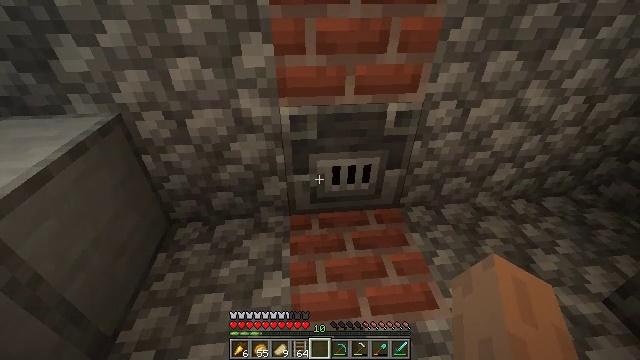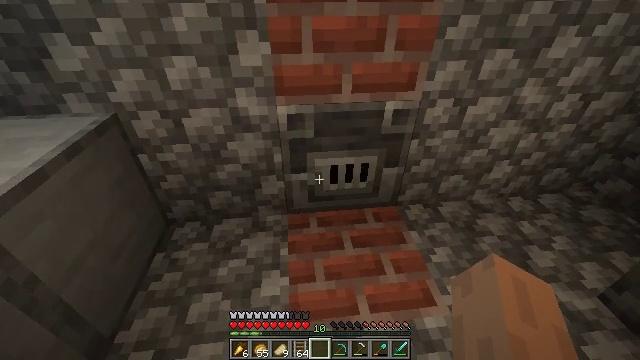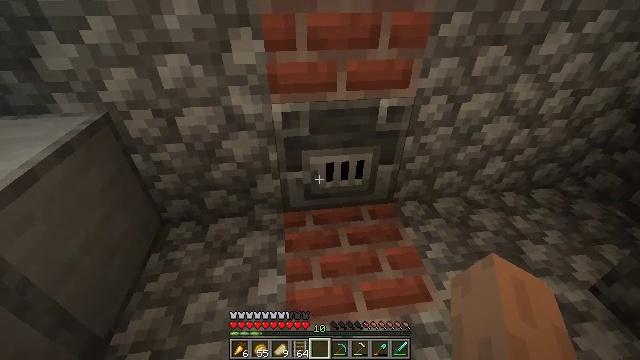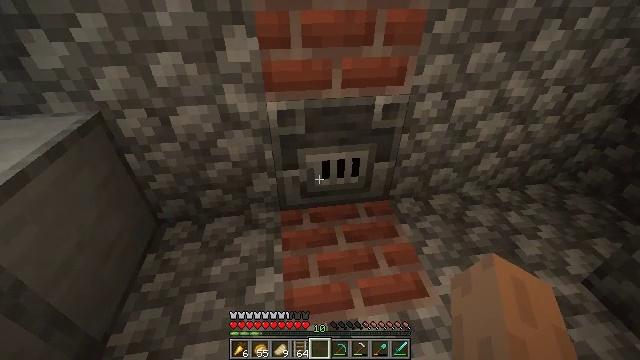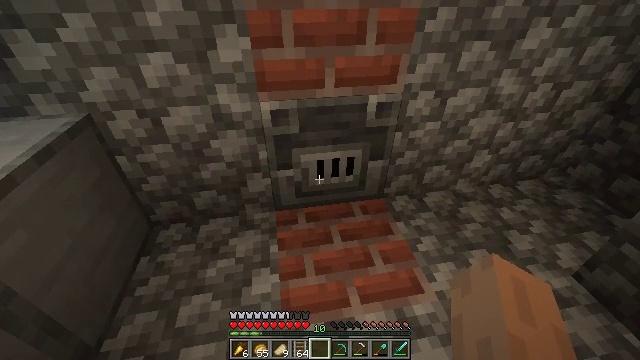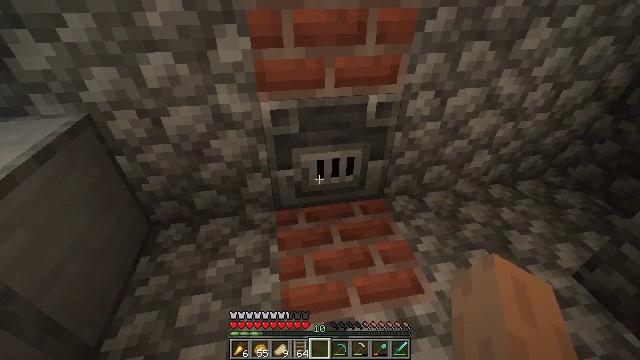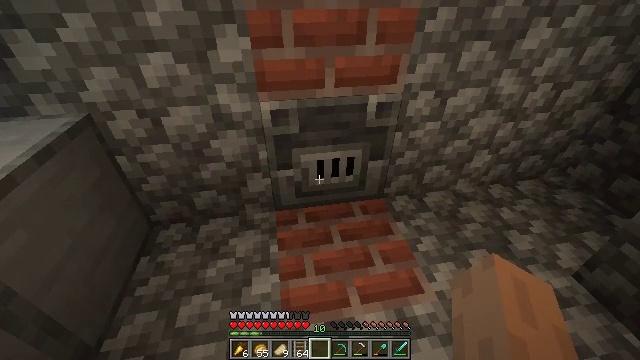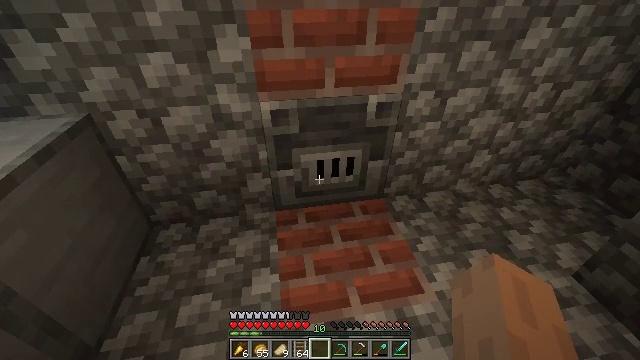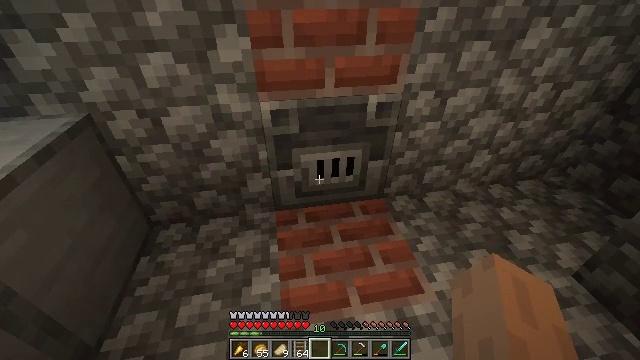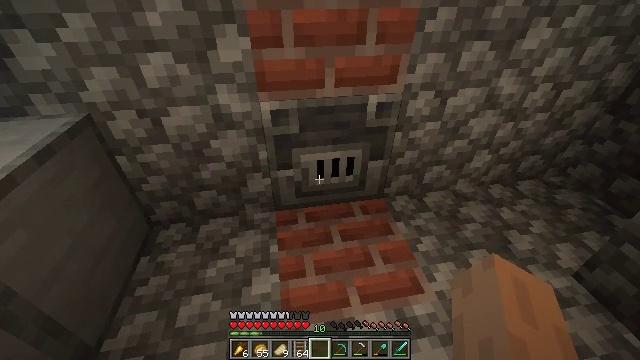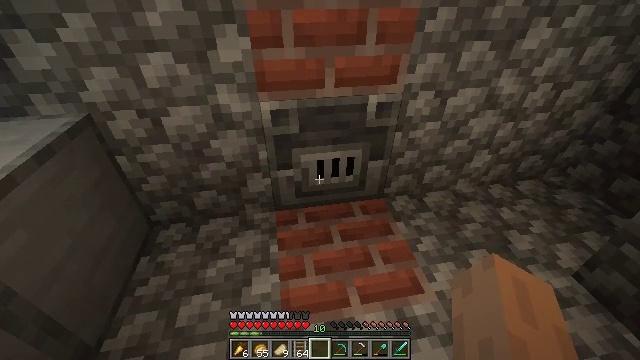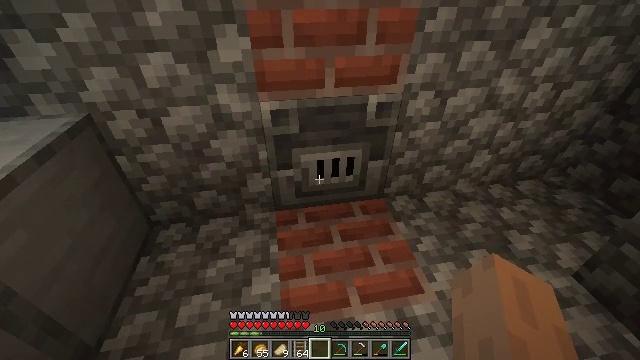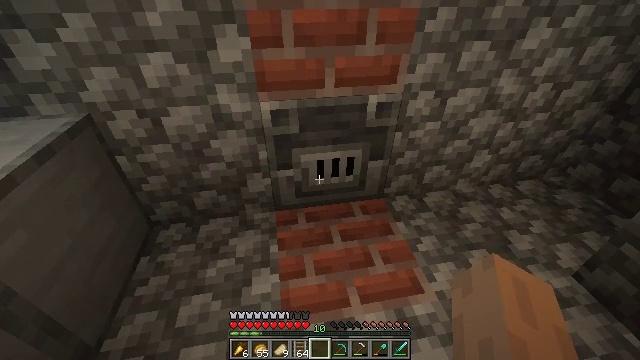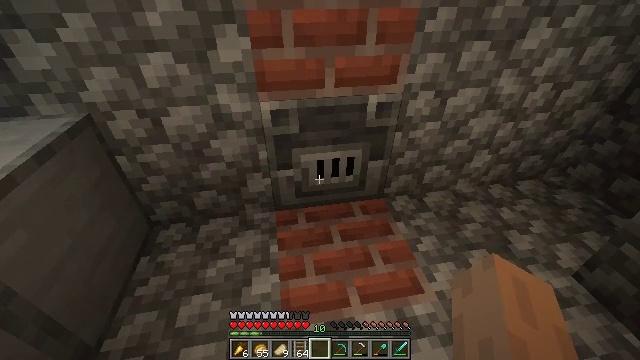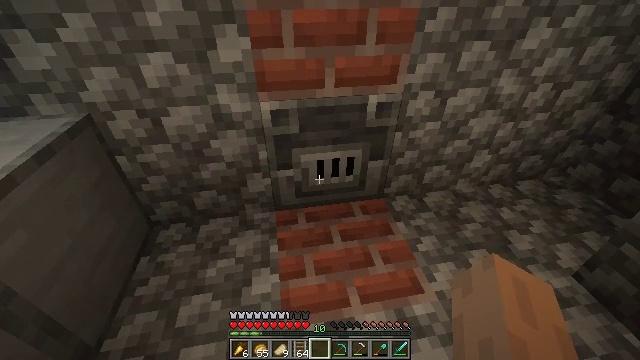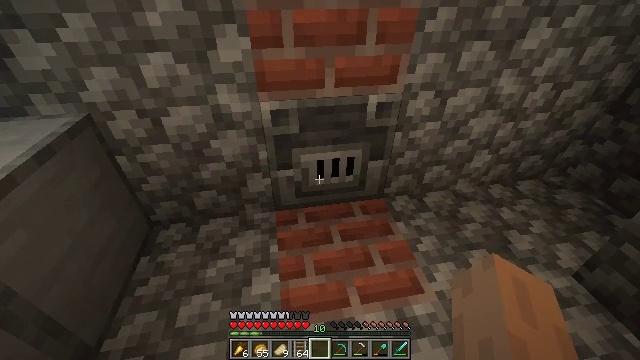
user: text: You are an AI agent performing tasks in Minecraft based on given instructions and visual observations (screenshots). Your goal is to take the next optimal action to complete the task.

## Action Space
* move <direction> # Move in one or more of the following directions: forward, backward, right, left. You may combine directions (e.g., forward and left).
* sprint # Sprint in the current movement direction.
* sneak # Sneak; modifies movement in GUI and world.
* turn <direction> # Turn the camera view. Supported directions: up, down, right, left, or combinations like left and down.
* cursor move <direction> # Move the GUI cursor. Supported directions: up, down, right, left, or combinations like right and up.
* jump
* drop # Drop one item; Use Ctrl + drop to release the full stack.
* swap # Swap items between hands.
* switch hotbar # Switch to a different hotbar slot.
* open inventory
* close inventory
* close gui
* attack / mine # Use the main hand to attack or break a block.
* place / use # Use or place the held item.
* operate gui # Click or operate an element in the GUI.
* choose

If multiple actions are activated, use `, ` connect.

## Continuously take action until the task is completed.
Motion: motion action
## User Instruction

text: Collect the blast furnace by mining it.
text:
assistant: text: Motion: no_op
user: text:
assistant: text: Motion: turn right
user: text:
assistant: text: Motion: turn right
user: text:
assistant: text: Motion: turn right
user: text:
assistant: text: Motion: no_op
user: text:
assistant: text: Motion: no_op
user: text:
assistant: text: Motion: no_op
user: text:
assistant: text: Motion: no_op
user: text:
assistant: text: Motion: no_op
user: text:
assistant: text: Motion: no_op
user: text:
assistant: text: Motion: no_op
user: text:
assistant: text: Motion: no_op
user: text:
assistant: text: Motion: no_op
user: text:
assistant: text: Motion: no_op
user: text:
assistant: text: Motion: no_op
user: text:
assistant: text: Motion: no_op
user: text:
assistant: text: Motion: no_op
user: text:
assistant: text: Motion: no_op
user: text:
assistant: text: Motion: no_op
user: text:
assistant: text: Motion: no_op
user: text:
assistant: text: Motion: no_op
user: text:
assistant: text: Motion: turn up
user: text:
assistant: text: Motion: turn up
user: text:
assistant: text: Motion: no_op
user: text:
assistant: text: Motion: attack / mine
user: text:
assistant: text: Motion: attack / mine
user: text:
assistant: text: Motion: attack / mine
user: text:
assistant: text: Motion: attack / mine
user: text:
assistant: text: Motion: attack / mine
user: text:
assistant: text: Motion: attack / mine